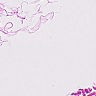
Metastatic tissue present: no